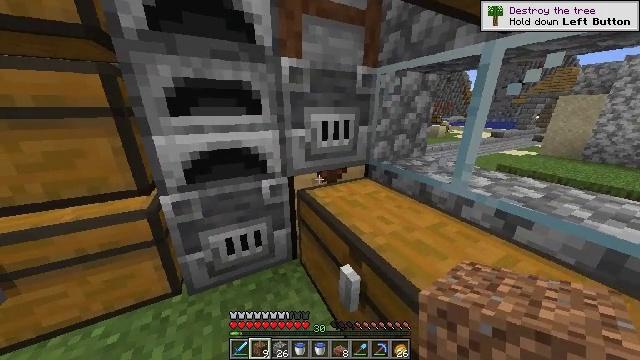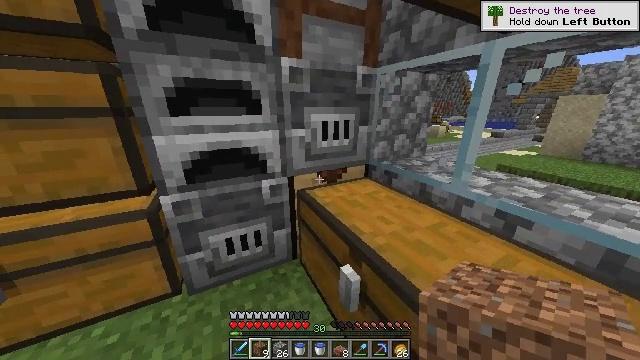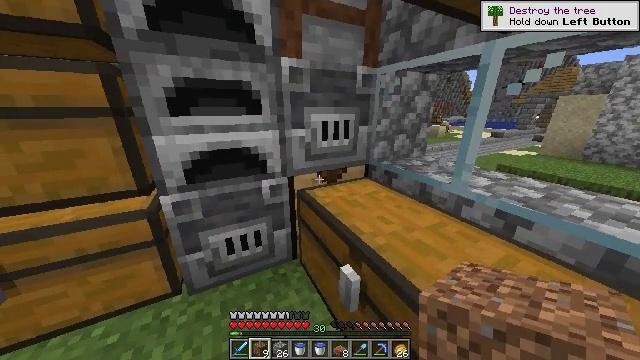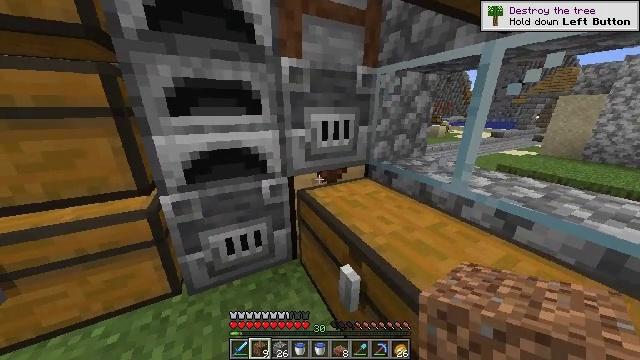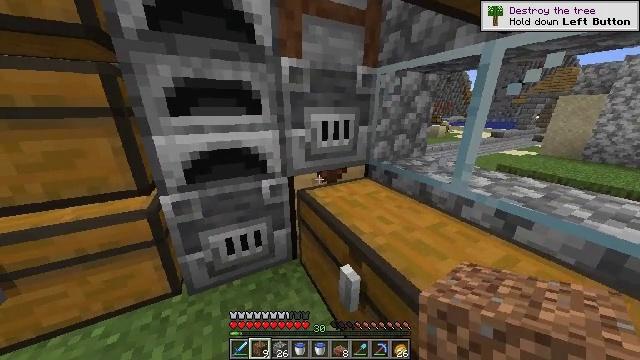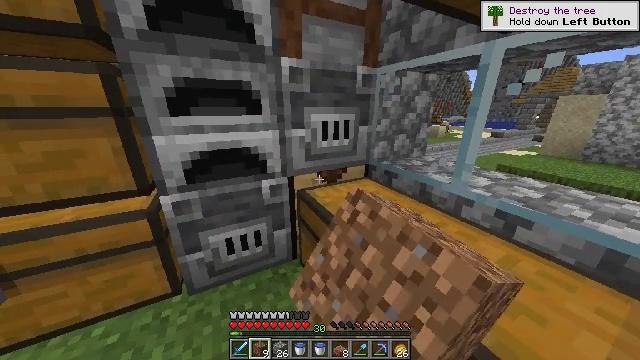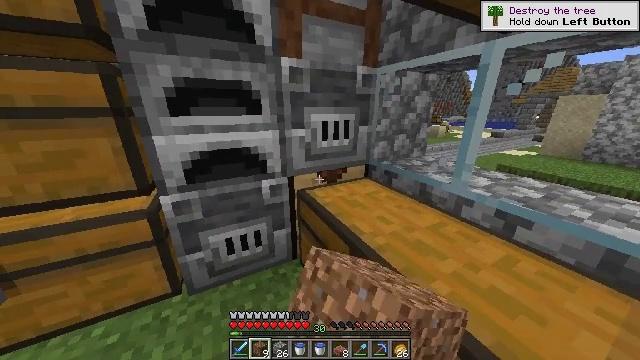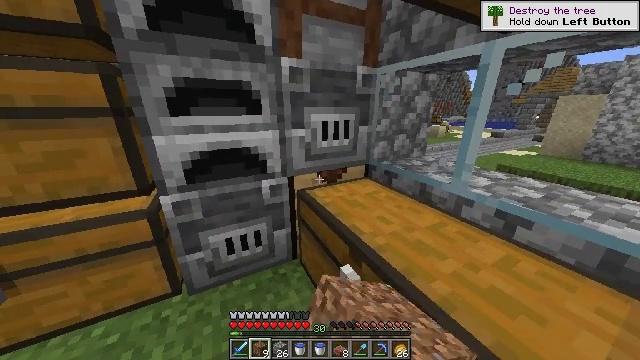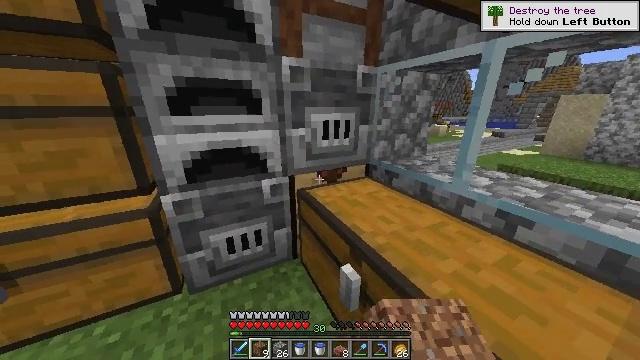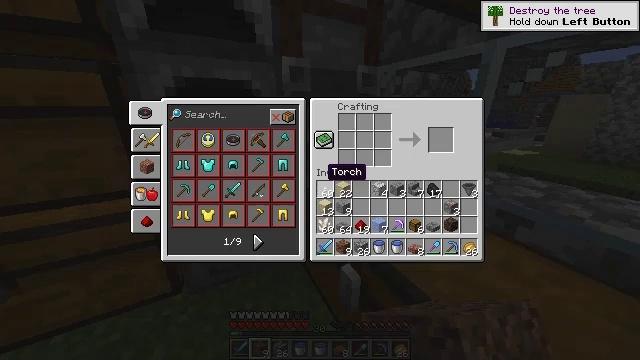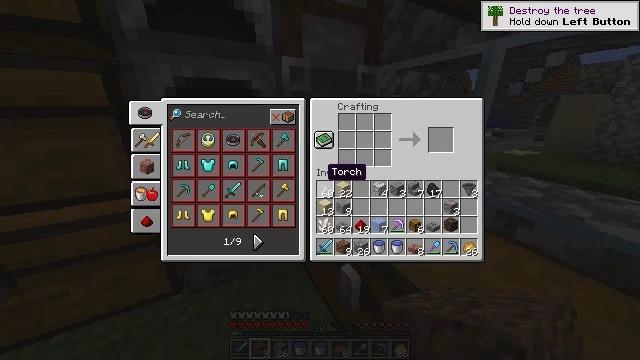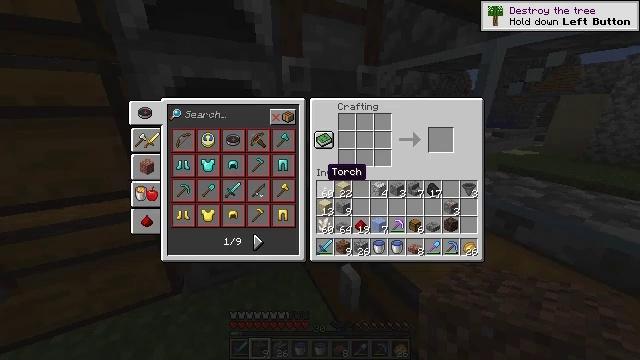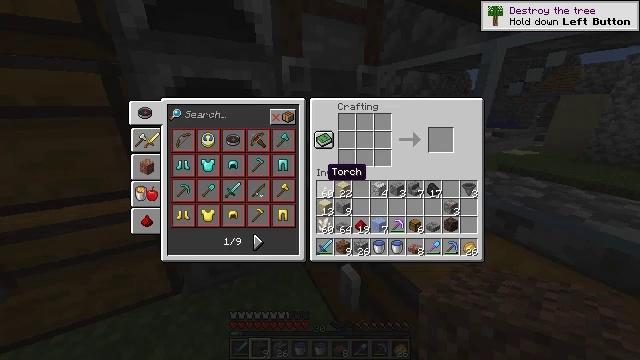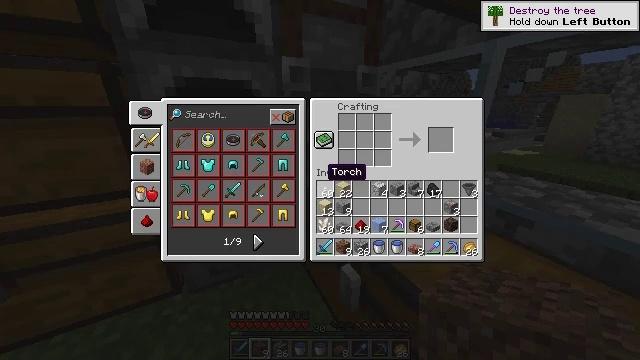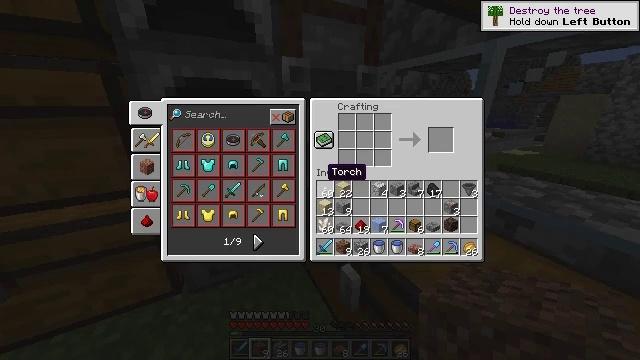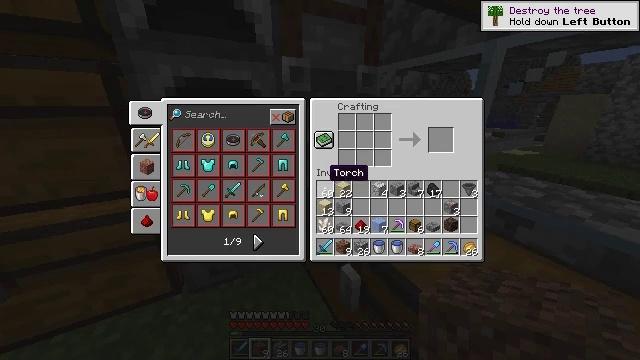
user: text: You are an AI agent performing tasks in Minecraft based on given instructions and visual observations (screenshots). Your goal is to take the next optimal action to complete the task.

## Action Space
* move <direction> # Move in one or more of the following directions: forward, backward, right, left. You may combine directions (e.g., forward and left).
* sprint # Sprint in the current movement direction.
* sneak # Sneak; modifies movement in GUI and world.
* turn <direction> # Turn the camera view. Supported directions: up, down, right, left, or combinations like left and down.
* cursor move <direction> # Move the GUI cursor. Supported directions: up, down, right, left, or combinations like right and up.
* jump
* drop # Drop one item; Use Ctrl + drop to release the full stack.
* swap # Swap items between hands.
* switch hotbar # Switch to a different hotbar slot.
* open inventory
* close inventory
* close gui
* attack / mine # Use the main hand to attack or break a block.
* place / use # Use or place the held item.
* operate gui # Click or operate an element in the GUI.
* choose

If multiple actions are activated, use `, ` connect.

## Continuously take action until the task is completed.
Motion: motion action
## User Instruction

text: Use materials to create a dropper in the crafting table.
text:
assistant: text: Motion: no_op
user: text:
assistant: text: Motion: no_op
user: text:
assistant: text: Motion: no_op
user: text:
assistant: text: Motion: use / place
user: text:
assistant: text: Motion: use / place
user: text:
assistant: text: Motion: use / place
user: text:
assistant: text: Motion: no_op
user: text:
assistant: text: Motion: no_op
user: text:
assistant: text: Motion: open gui
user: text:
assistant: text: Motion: no_op
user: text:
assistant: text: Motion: no_op
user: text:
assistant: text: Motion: no_op
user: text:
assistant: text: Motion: no_op
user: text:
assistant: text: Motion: no_op
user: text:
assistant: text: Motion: no_op
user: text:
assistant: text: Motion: cursor move right
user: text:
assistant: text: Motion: cursor move right and up
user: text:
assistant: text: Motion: no_op
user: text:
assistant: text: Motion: cursor move left and up
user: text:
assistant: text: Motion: cursor move left and up
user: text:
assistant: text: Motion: cursor move left and up
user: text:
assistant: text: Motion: cursor move left
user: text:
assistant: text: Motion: no_op
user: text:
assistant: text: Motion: operate gui
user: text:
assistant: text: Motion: operate gui
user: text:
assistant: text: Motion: no_op
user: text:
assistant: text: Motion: no_op
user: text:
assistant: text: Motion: no_op
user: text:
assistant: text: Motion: no_op
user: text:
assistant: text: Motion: no_op